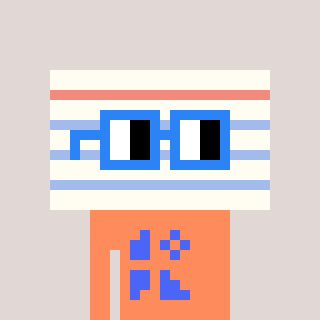
a pixel art character with square blue glasses, a empty notebook page-shaped head and a peachy-colored body on a warm background